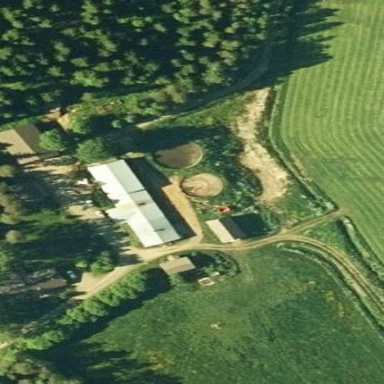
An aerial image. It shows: Farmyard area.